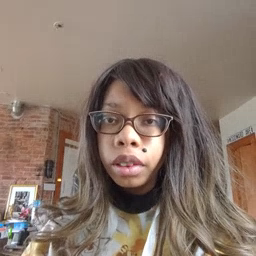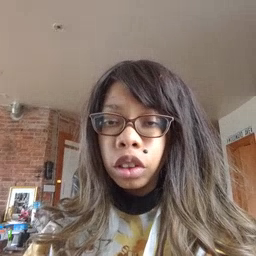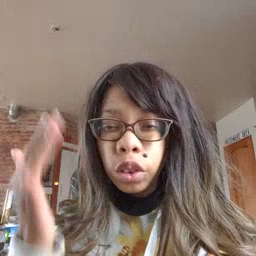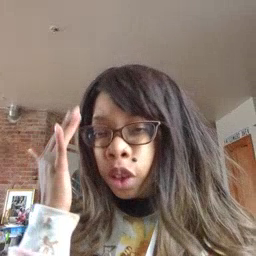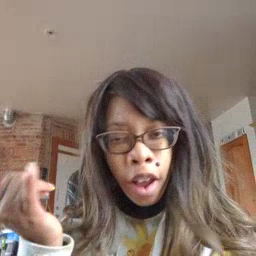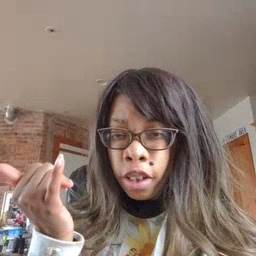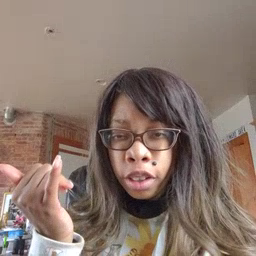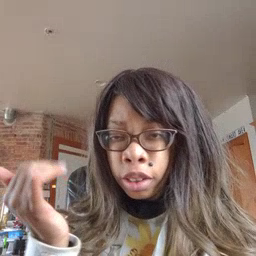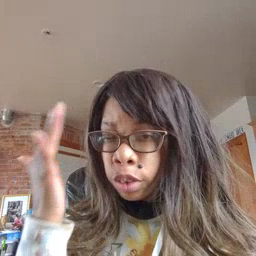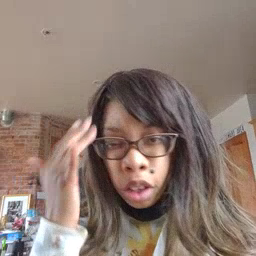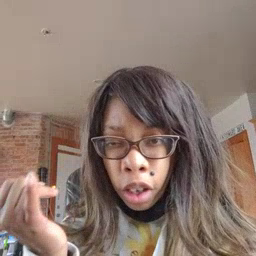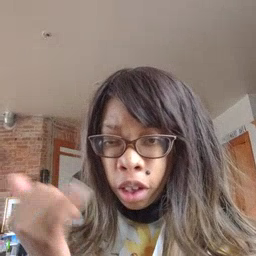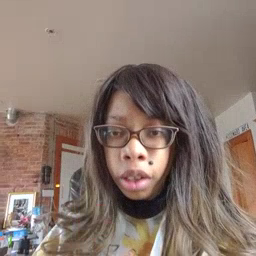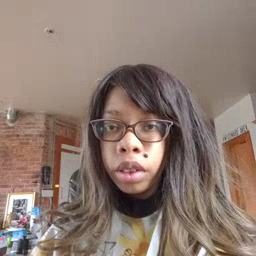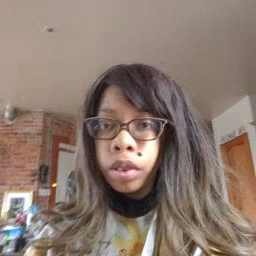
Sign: why